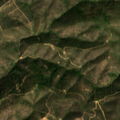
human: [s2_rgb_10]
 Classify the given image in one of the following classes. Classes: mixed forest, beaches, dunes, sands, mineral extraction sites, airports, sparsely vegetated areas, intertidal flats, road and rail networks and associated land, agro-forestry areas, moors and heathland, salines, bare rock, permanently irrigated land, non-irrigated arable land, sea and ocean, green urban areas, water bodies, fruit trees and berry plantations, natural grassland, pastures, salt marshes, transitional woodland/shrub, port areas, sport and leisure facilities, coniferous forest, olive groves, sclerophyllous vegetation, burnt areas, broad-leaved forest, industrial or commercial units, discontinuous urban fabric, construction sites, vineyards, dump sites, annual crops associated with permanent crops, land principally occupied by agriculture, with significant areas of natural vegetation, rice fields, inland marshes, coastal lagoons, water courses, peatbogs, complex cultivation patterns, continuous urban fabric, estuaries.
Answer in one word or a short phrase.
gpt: broad-leaved forest, sclerophyllous vegetation, transitional woodland/shrub